Field crop: maize
Growth stage: 2
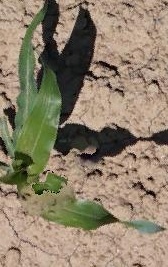
Species: maize